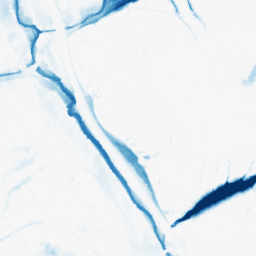
Category: morphological
Decomposition family: morphological_ellipse
Decomposition parameters: operation: closing
width: 30
height: 20
Upsampling method: fft_zeropad
Upsampling parameters: scale: 8
Upsampling scale: 8